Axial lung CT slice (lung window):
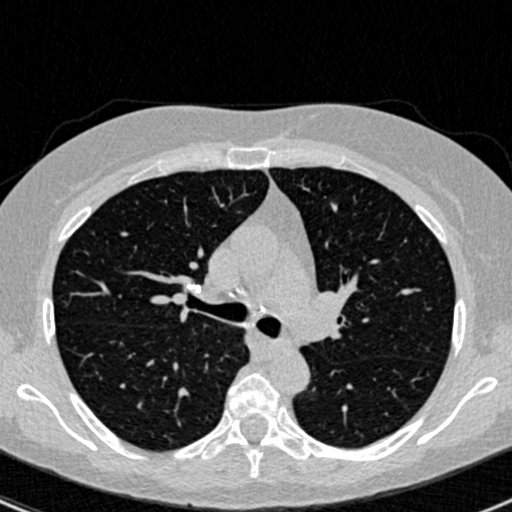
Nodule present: no